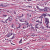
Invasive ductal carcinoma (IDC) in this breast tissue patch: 1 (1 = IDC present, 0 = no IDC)